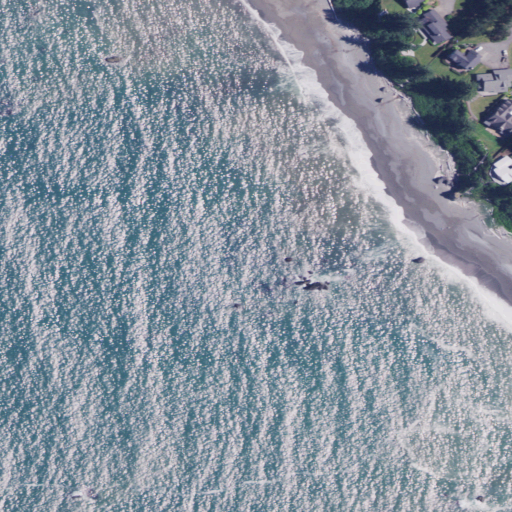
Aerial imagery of island in Oregon named Brothers containing open water, medium intensity development, barren land, grassland, herbaceous wetlands, low intensity development, and open development